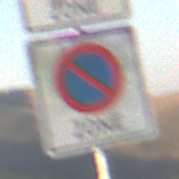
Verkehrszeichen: BeginnEingeschraenktesHalteverbotZone
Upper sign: BeginnZone20
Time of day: SunriseSunset
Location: Outdoor (Nature)
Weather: Clear
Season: NotSpecified
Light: Natural